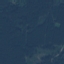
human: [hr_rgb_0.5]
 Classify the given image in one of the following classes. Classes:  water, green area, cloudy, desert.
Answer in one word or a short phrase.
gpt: green area